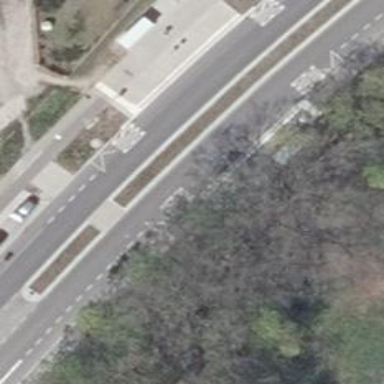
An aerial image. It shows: Asphalt footway with unmarked crossing and pedestrian island.